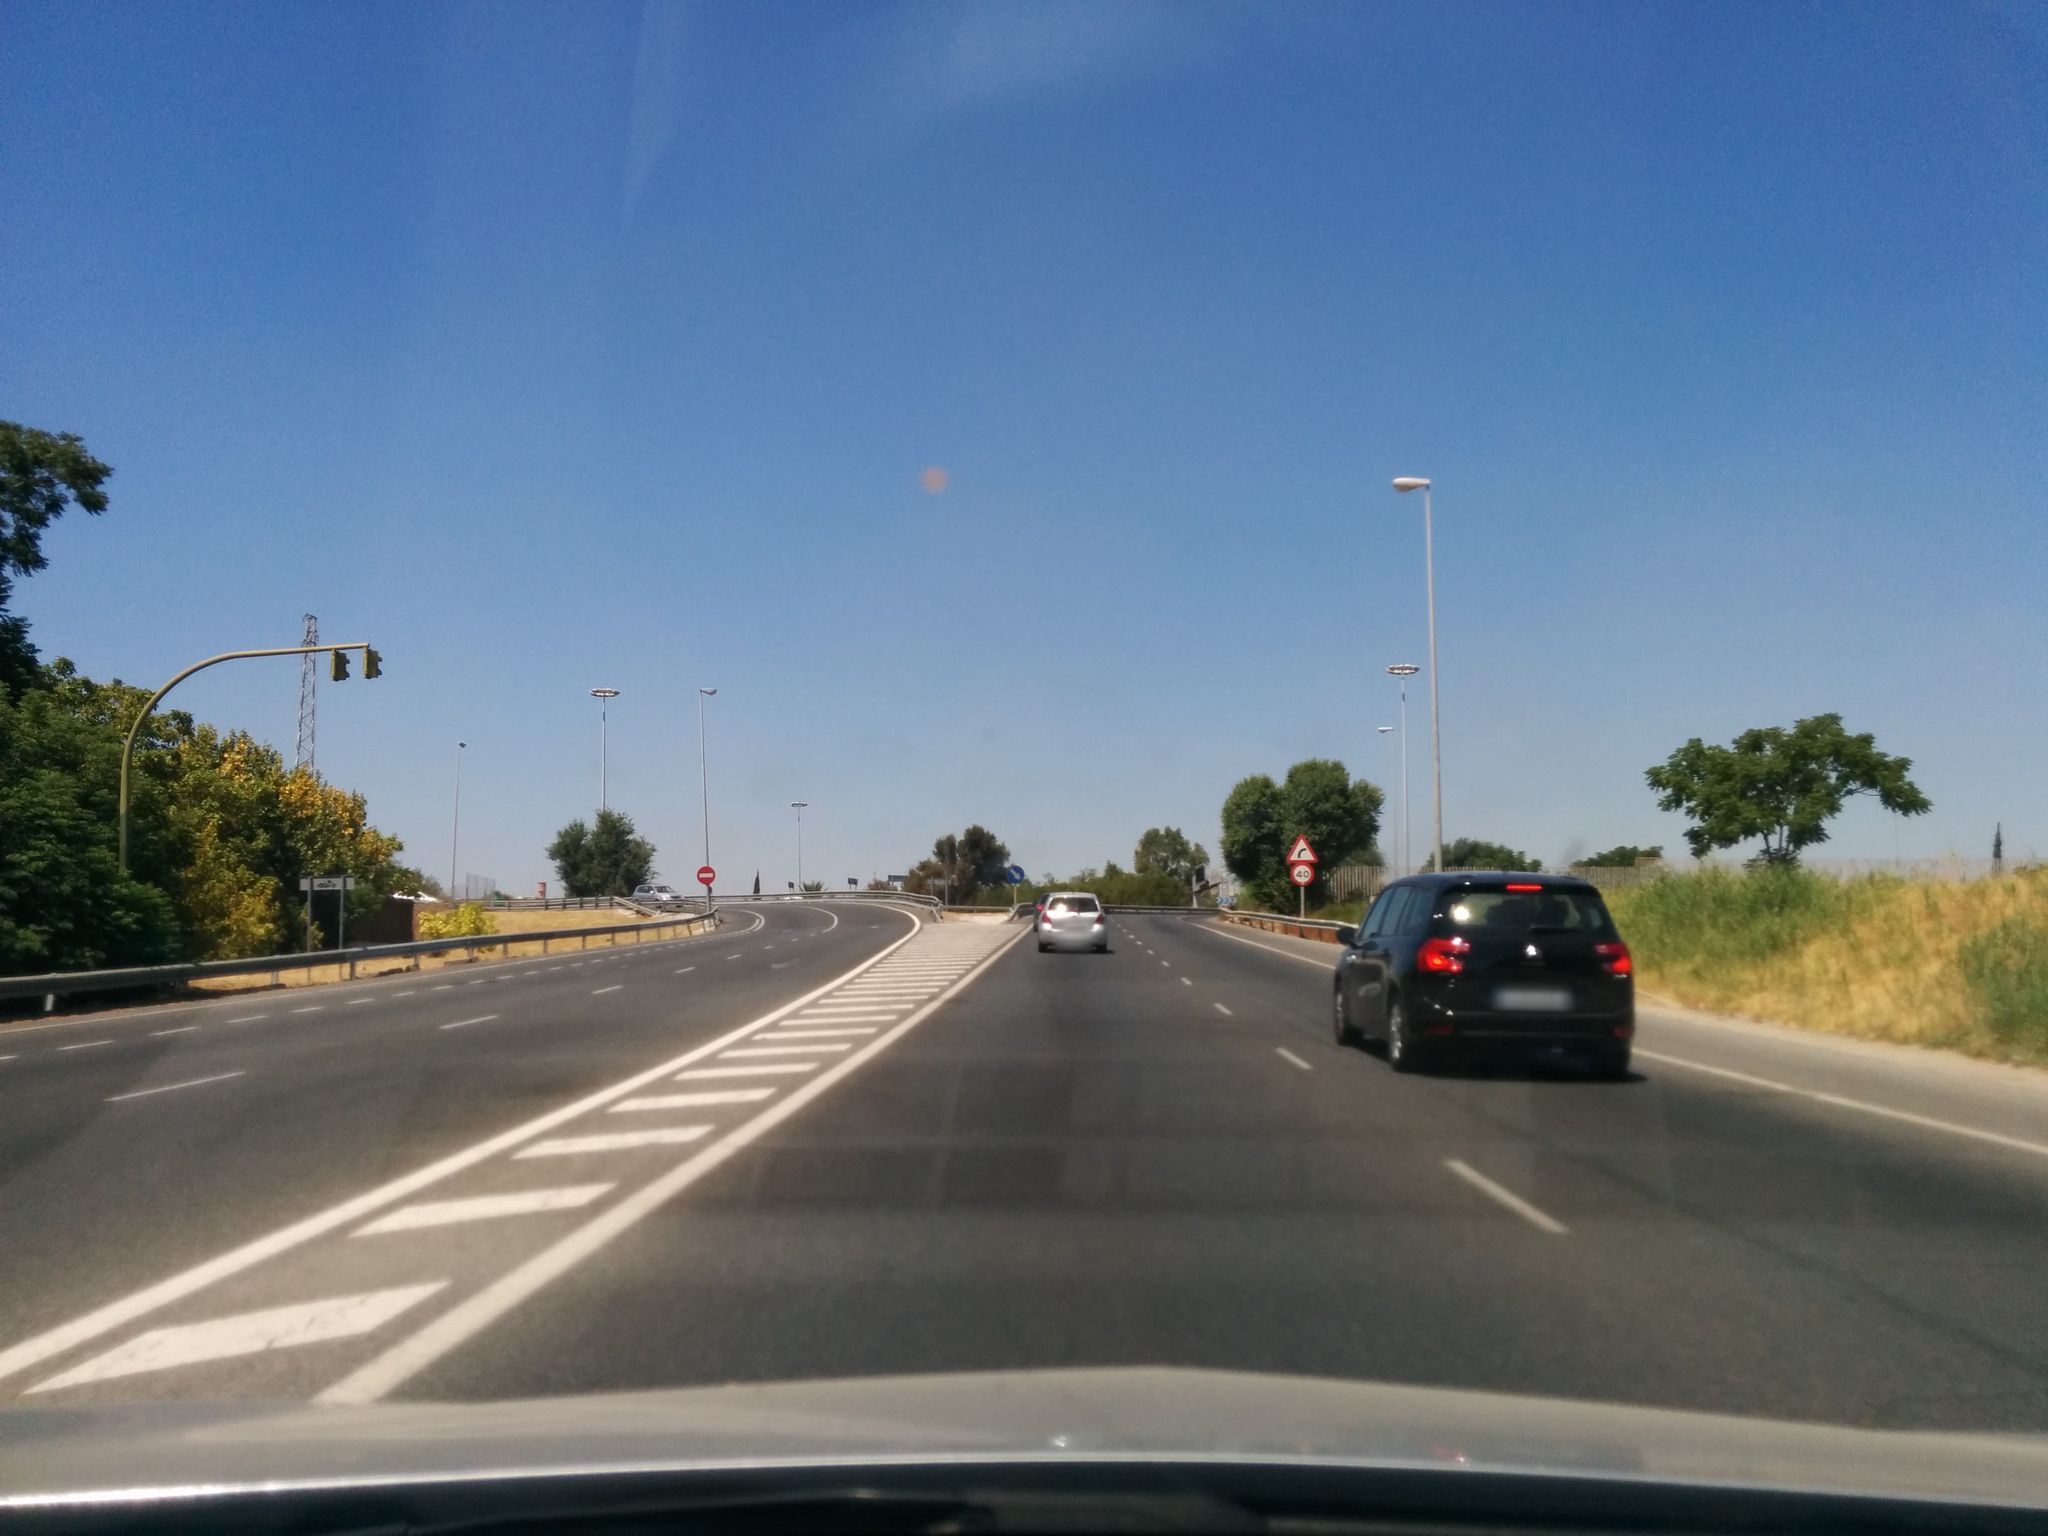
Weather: clear
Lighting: day
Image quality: good
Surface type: driving surface
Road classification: primary, motorway_link
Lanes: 2
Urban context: urban centre
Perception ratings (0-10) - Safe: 3.37, Lively: 3.66, Beautiful: 3.42, Boring: 2.52, Depressing: 5.71, Wealthy: 4.16